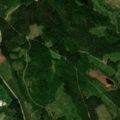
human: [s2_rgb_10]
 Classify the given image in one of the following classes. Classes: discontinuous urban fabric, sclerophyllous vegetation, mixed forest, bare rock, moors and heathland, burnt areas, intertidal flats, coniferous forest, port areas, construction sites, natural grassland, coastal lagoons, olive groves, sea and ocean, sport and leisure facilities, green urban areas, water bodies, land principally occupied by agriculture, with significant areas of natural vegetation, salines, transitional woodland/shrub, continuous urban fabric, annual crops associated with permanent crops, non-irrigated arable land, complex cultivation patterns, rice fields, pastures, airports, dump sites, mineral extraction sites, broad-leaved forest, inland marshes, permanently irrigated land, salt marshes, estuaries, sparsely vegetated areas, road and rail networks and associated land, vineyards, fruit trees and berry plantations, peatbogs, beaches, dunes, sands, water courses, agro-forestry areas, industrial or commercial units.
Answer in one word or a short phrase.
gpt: coniferous forest, mixed forest, transitional woodland/shrub